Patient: sex M, age 34
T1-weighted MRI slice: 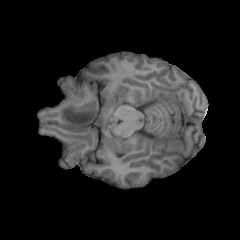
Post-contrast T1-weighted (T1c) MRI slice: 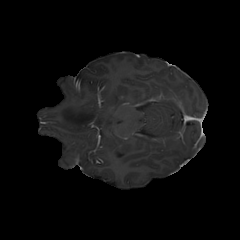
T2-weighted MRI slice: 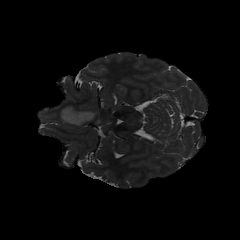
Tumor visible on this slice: yes
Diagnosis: Astrocytoma, IDH-mutant
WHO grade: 2